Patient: sex M, age 37
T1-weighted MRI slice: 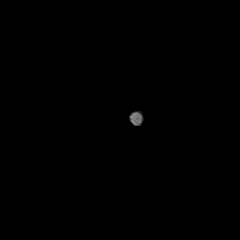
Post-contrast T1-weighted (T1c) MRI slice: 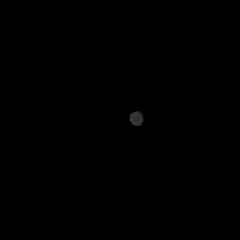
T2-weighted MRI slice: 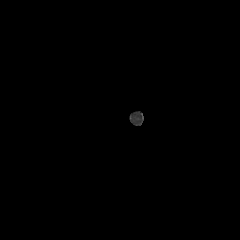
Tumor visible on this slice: no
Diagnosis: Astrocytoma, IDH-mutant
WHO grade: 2